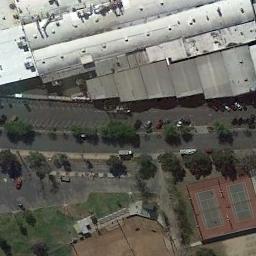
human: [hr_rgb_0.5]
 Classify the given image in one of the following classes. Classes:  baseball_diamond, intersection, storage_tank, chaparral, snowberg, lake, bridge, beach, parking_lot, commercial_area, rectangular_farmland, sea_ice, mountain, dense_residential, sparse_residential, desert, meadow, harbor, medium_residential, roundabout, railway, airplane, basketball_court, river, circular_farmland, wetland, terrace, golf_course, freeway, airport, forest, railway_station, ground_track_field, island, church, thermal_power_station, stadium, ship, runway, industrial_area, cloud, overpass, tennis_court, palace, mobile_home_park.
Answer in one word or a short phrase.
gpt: tennis_court